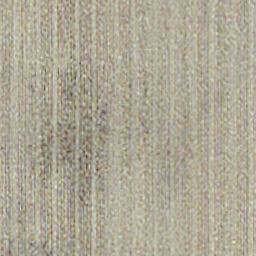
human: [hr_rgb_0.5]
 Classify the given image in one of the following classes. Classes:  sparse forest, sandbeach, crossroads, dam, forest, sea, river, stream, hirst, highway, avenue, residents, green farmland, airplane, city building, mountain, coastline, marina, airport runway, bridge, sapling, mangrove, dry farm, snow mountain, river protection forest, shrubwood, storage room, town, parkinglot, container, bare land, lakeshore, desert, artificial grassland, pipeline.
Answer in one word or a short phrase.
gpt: dry farm